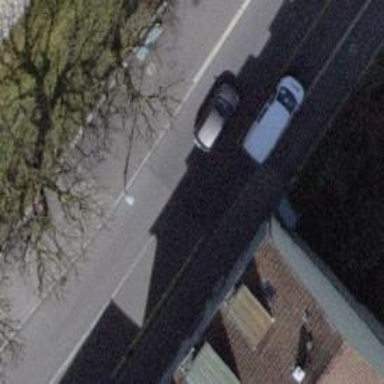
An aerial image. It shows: Unmarked crossing on the road.